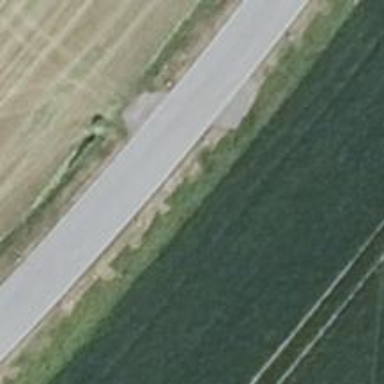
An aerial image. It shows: Secondary road with asphalt surface.